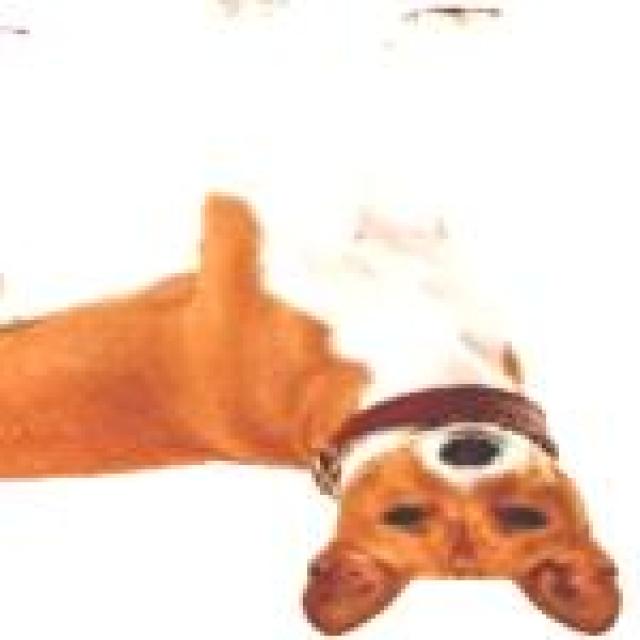
Healthy canine skin — no visible lesions, inflammation, or abnormalities. The skin and coat appear normal.